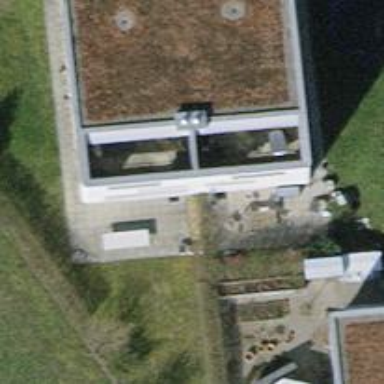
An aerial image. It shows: Terrace building.